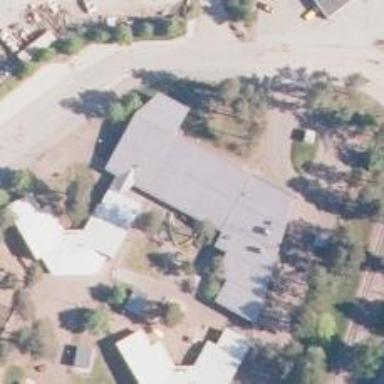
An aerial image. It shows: Kindergarten.